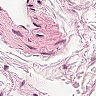
Metastatic tissue present: no